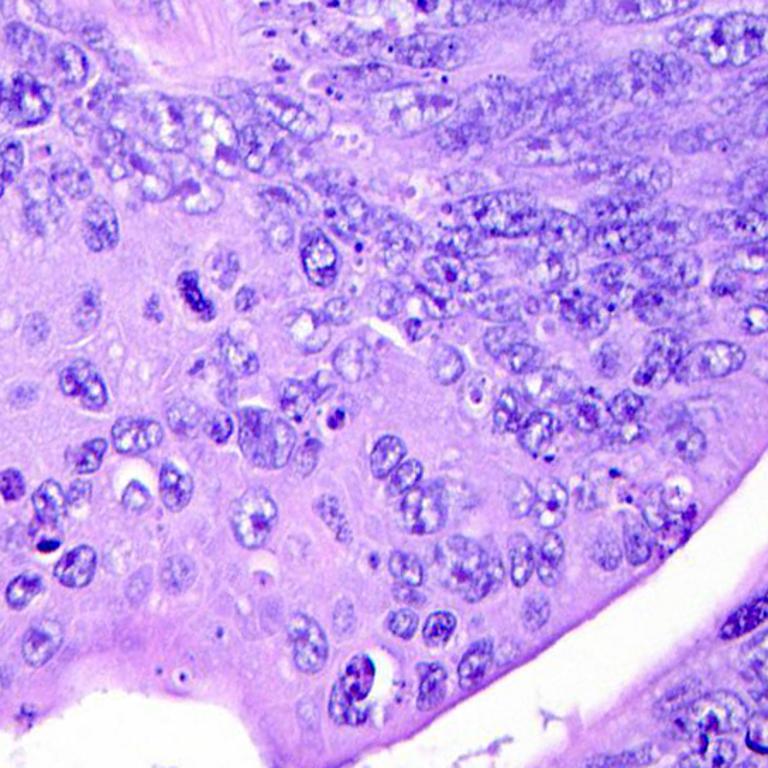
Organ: colon
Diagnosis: adenocarcinomas